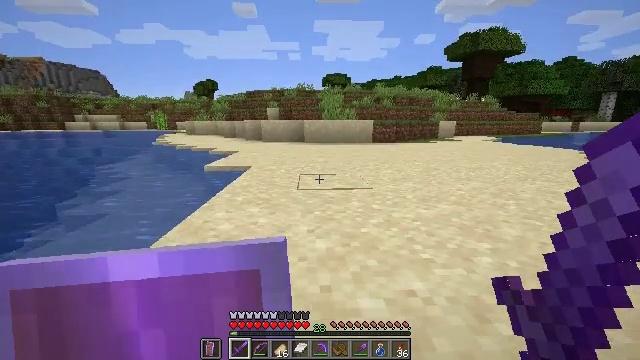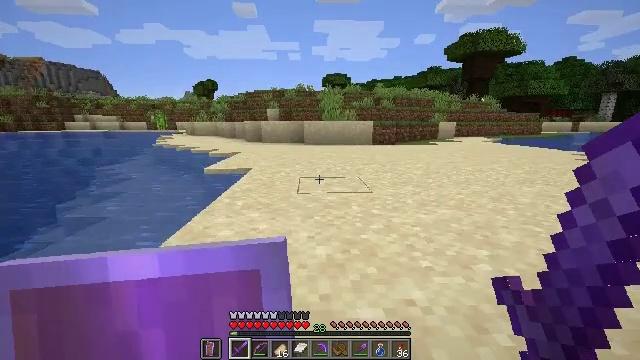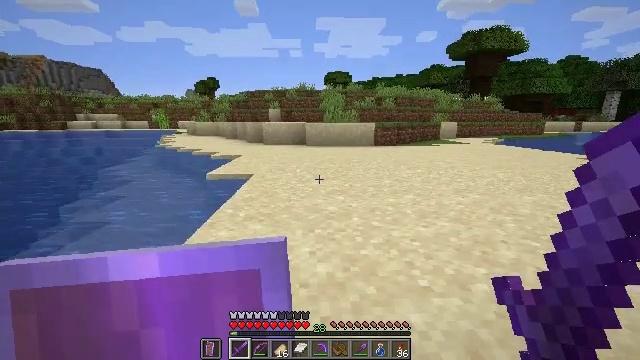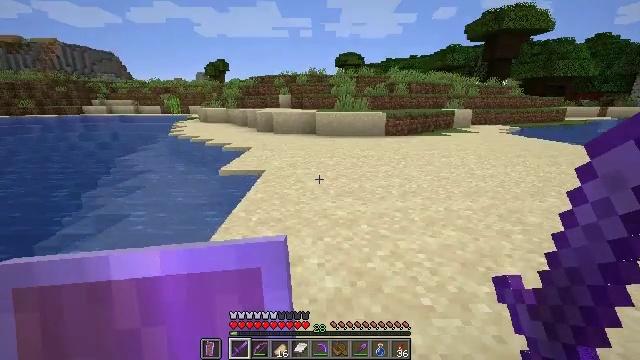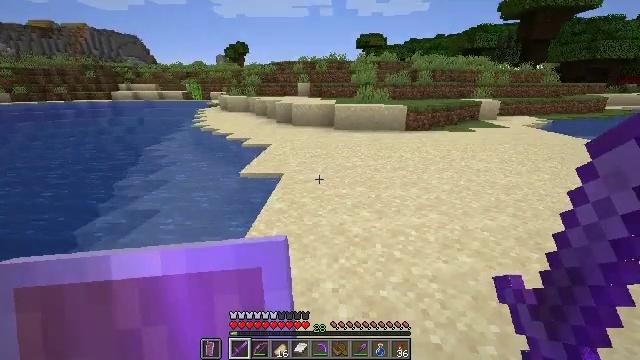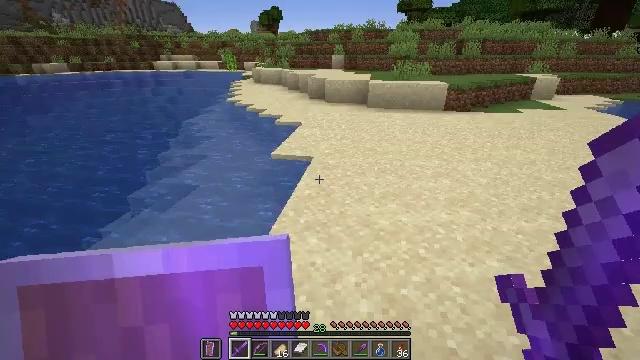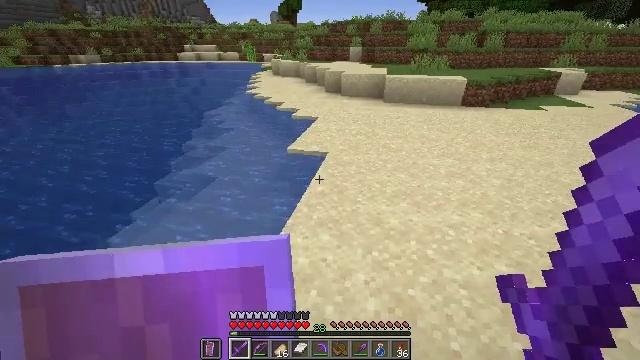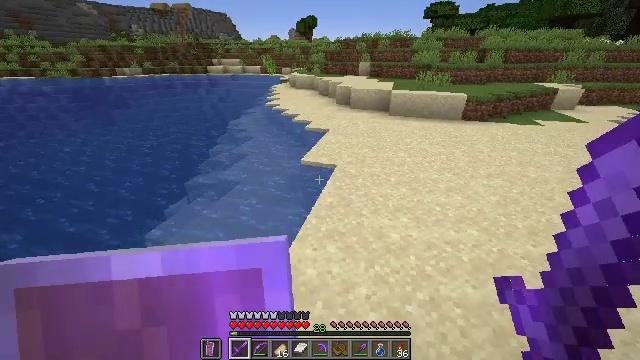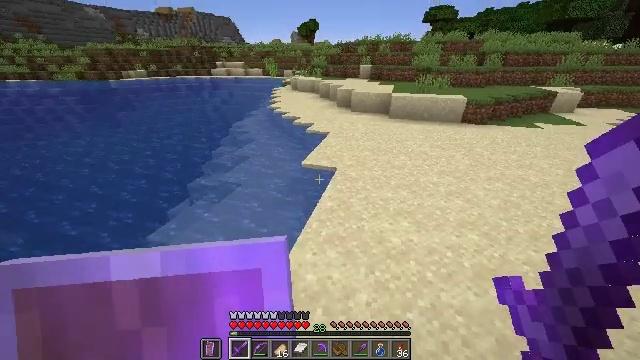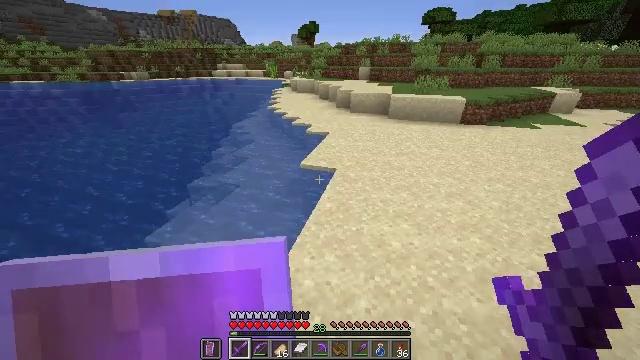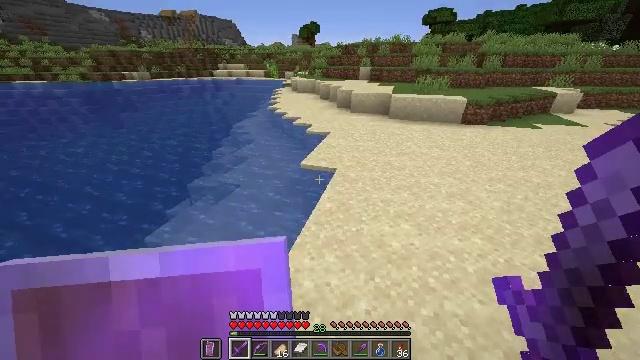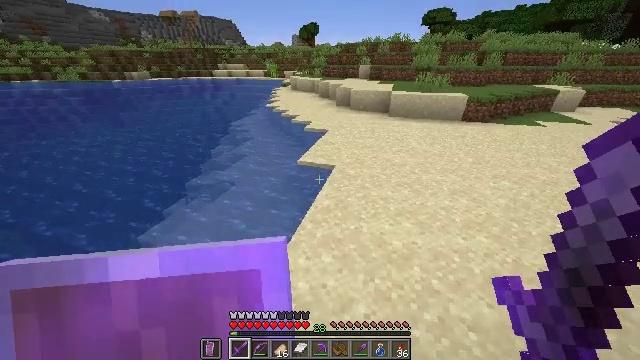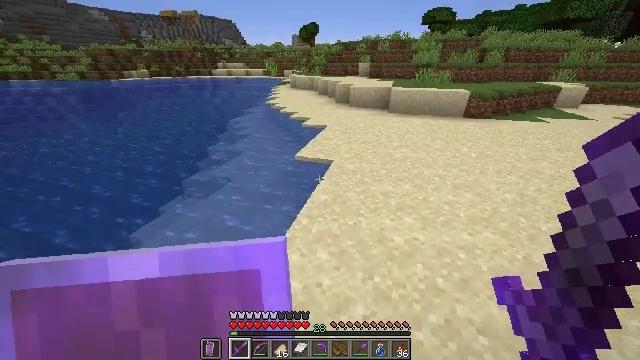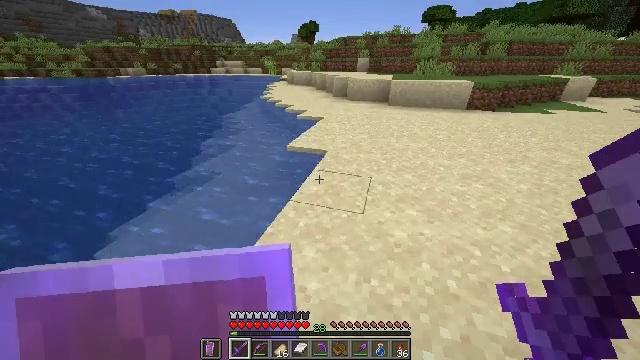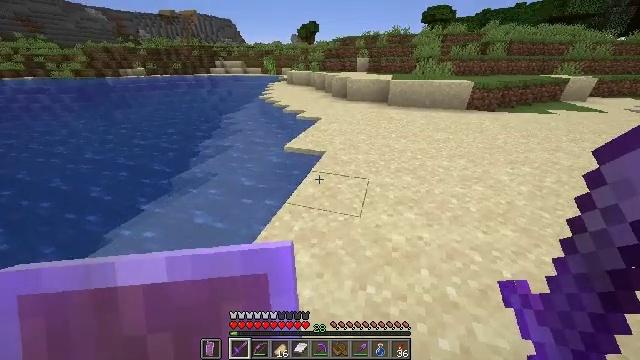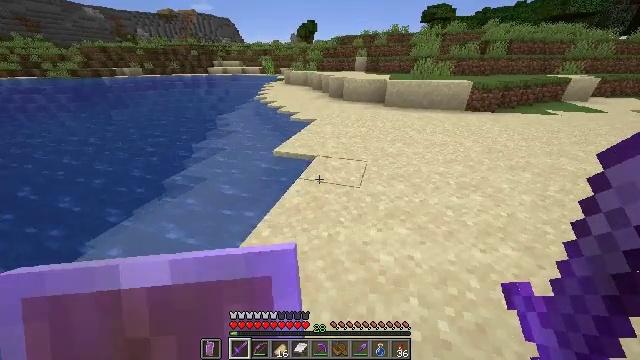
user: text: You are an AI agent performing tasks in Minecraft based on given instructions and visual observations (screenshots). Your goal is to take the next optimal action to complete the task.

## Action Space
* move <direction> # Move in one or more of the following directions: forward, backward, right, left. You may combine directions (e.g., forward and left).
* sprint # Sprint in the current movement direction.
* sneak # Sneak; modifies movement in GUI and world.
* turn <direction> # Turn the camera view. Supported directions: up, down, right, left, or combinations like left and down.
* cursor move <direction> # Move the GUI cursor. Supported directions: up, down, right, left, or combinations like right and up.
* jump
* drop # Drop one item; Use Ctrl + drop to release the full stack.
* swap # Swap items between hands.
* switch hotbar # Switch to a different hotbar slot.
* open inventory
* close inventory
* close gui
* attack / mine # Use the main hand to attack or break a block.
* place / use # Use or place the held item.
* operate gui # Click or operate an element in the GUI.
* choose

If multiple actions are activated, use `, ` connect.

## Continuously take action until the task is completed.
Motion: motion action
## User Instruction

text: Remove oak leaves from branches.
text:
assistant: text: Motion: move forward, sprint, jump
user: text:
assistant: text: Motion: move forward, sprint, jump
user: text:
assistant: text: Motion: move forward, sprint, turn left and down, jump
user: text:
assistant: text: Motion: move forward, sprint, turn left and down, jump
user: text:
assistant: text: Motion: move forward, sprint, turn left and down, jump
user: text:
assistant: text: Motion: move forward, sprint, turn left and down, jump
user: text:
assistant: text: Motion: move forward, sprint, turn left, jump
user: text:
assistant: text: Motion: move forward, sprint
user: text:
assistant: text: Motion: move forward and move right, sprint
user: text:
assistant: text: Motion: move forward and move right, sprint
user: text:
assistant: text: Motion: move forward and move right, sprint
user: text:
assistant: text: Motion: move forward and move right, sprint
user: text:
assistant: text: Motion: move forward and move right, sprint
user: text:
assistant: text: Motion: move forward and move right, sprint
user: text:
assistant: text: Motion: move forward and move right, sprint
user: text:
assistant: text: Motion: move forward, sprint
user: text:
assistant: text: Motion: move forward, sprint
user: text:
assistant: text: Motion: move forward, sprint
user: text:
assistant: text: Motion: move forward, sprint, jump
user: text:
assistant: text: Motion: move forward, sprint, turn left, jump
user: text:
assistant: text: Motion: move forward, sprint, turn left, jump
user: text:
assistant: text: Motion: move forward, sprint, turn left and up, jump
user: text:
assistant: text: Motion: move forward, sprint, turn left and up, jump
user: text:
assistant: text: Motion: move forward, sprint, turn left and up
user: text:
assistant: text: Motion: move forward, sprint, turn up
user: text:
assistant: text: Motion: move forward, sprint
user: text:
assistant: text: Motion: move forward, sprint
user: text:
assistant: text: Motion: move forward, sprint
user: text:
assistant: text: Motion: move forward, sprint
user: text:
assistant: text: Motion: move forward, sprint, jump